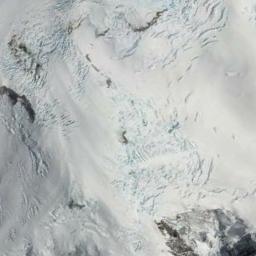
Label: snowberg